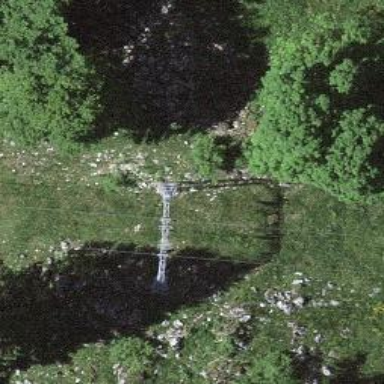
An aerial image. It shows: Pylon used for aerialway.